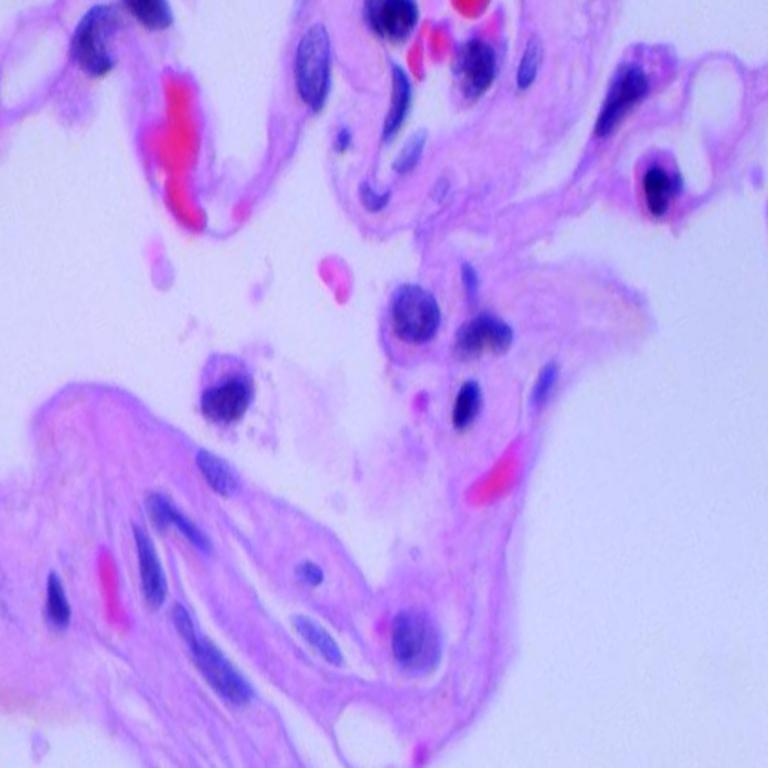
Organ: lung
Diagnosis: benign